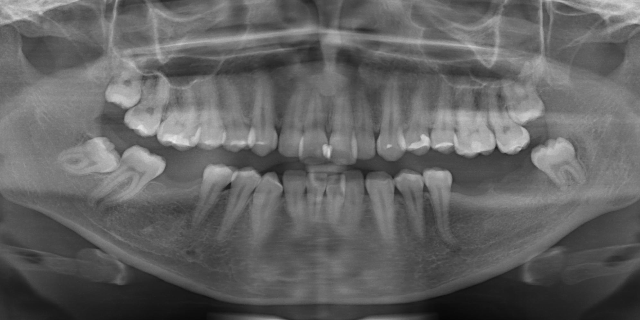
adult